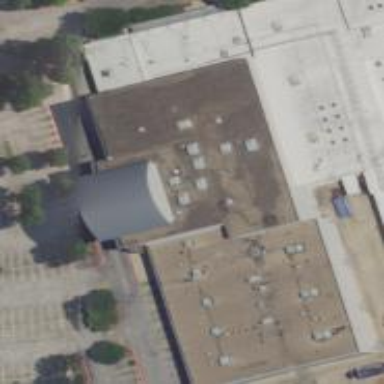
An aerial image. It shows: Cinema.